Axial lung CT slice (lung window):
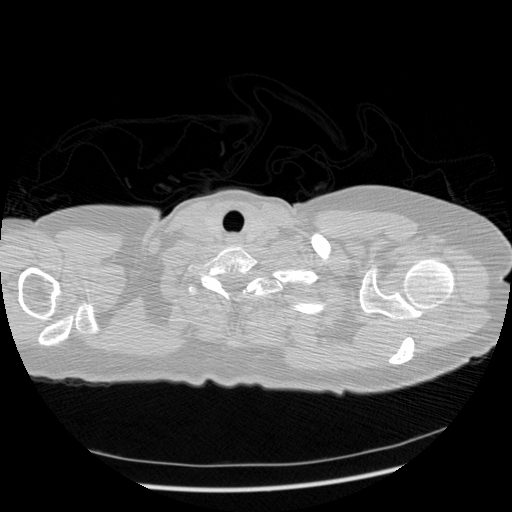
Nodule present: no